Question: I working on with C# and ASP.NET webforms using Visual Studio 2022. I have an issue when trying to write time to a textbox.
When I try to write time '11:30 pm' to a textbox, it is converted automatically to 23:30 - why was it converted?
I need time to working on 12 hours mode exactly as I write it.
So if I write '11:30 am', it must be shown as '11:30 am'.
'11:30 pm' must be shown as '11:30 pm' - here I have the issue that it is converted to '23:30 pm'.
Expected result:
- '11:30 pm''11:30 pm'
What do I do to solve this issue please?
webpage.cs
'''
protected void txtFromTime_TextChanged(object sender, EventArgs e)
{
var Transactiondate = Convert.ToDateTime(txtDate.Text);
var dateonly = Transactiondate.ToString("dd/MM/yyyy");
var eventDate = txtDate.Text + " " +Convert.ToDateTime(txtFromTime.Text).ToString("HH:mm");
Label1.Text = eventDate.ToString();
}
'''
web page.aspx
'''
<form id="form1" runat="server">
<div>
<asp:Label ID="lblDate" runat="server" Text="Date" ></asp:Label>
<asp:TextBox ID="txtDate" runat="server" TextMode="Date" AutoPostBack = "True" OnTextChanged="txtDate_TextChanged"></asp:TextBox>
<asp:Label ID="lblFromTime" runat="server" Text="FromTime"></asp:Label>
<asp:TextBox ID="txtFromTime" runat="server" TextMode="Time" AutoPostBack = "True" OnTextChanged="txtFromTime_TextChanged"></asp:TextBox>
</div>
<asp:Label ID="Label1" runat="server" Text="Label"></asp:Label>
</form>
'''
picture issue

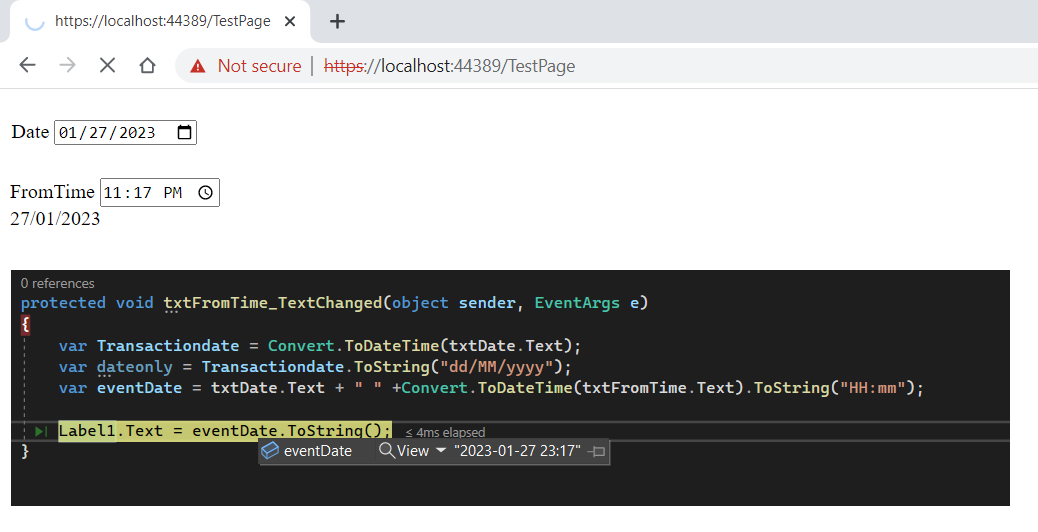
Answer: It's because you used upper-case 'HH' instead of lower-case 'hh' in the format string. You also need the AM/PM indicator:
'''
hh:mm tt
'''
This is well-documented:
> <URL>
Unfortunately, right now this always results in an uppercase indicator, so you'll see '11:30 PM'. If you really need to see '11:30 pm' you need to correct it with normal string manipulation.
I'd like to see the 't' ("t"ime of day) specifiers enhanced, such that lowercase 't' is a lowercase indicator and uppercase 'T' is an uppercase indicator, along with a mechanism to infer the case from the system's datetime format. I suspect the reason this has not happened is a certain important time format uses a literal 'T' to separate the date and time portions of the string.